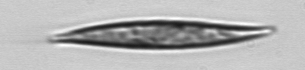
Label: Pleurosigma